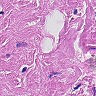
Metastatic tissue present: no